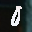
Label: 0